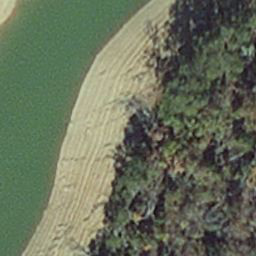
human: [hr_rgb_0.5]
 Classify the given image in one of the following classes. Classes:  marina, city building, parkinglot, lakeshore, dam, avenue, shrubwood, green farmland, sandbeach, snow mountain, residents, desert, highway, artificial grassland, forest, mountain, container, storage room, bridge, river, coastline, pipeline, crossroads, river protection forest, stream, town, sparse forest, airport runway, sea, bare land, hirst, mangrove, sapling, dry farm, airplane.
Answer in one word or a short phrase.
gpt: hirst